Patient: sex M, age 65
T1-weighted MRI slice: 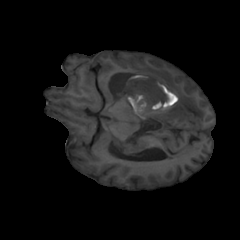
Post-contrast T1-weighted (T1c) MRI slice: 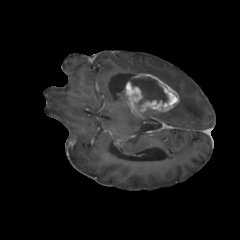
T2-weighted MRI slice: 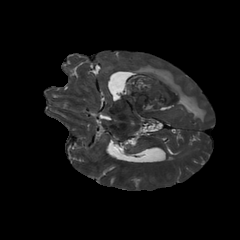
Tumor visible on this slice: yes
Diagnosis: Glioblastoma, IDH-wildtype
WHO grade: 4